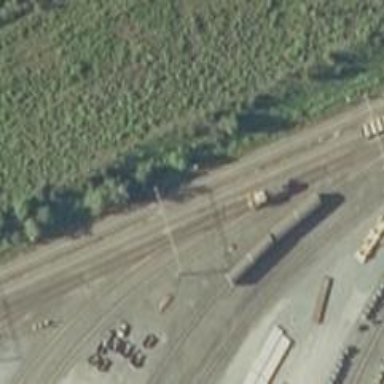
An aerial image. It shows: Railway spur service.